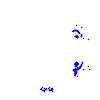
Particle: electron